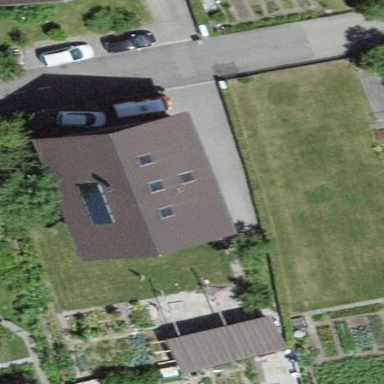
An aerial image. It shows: Gabled roof on residential building.